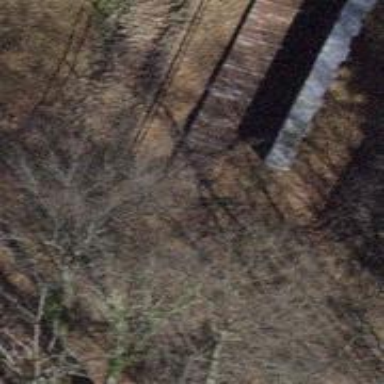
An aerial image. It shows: Retaining wall.